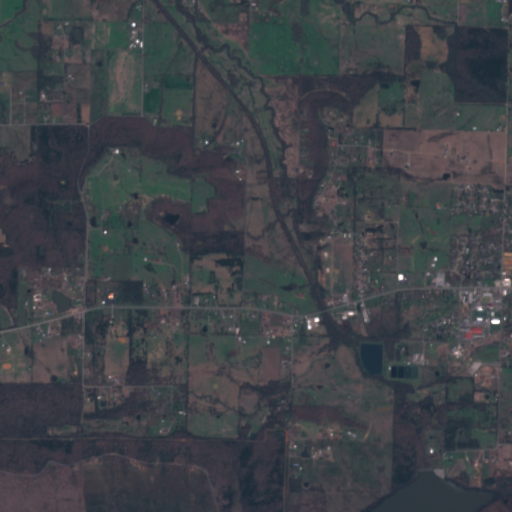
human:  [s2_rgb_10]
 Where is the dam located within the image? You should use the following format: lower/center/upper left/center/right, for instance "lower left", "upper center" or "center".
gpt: The dam is located in the lower right of the image.
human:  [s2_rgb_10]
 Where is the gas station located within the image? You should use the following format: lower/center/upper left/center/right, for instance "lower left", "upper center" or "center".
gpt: The gas station is located in the center right of the image.
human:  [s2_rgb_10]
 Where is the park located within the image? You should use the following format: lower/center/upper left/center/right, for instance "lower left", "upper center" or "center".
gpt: The park is located in the lower right of the image.
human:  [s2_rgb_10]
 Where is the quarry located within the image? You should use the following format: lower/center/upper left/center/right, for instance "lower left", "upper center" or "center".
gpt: There is no quarry in the image.